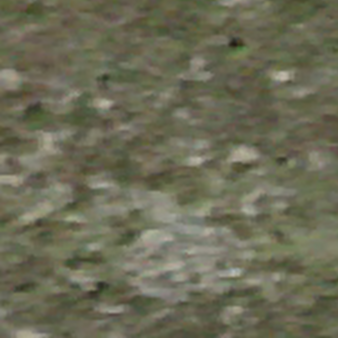
Label: other